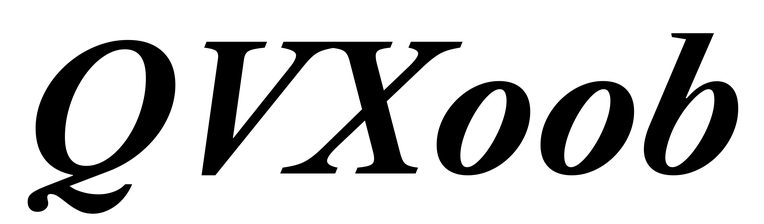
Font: LibreCaslonText-Italic_Bold_Italic